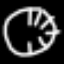
Label: clock